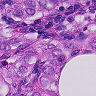
Metastatic tissue present: yes